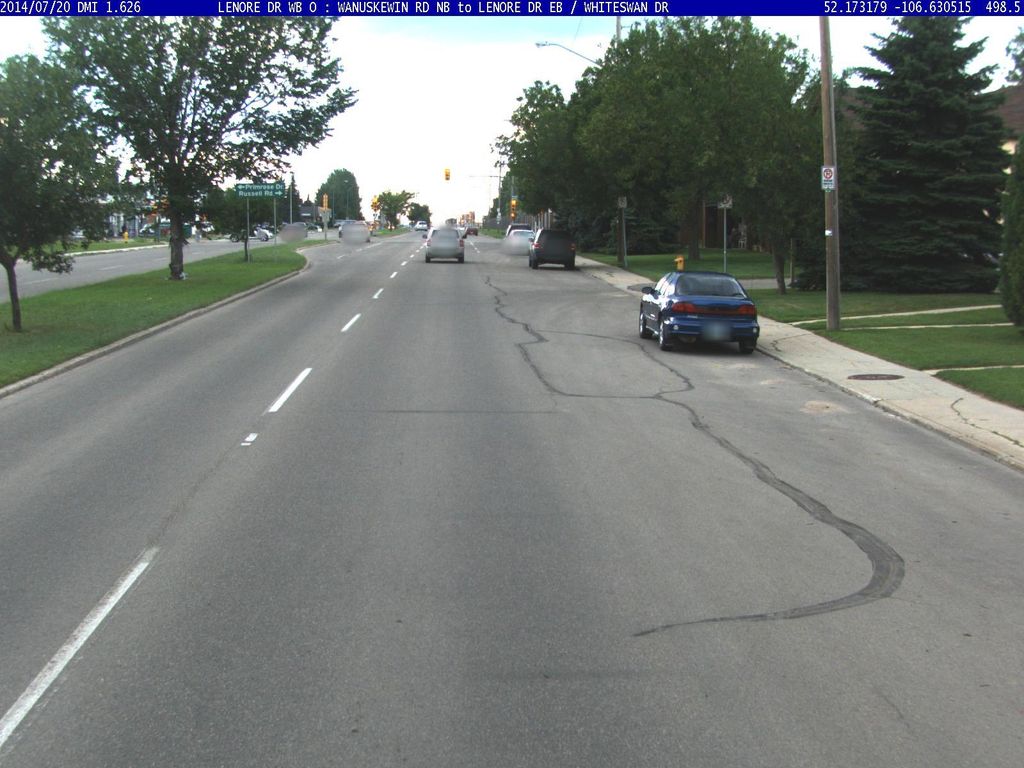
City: saskatoon